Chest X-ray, AP view. Patient: 22 years old, sex M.
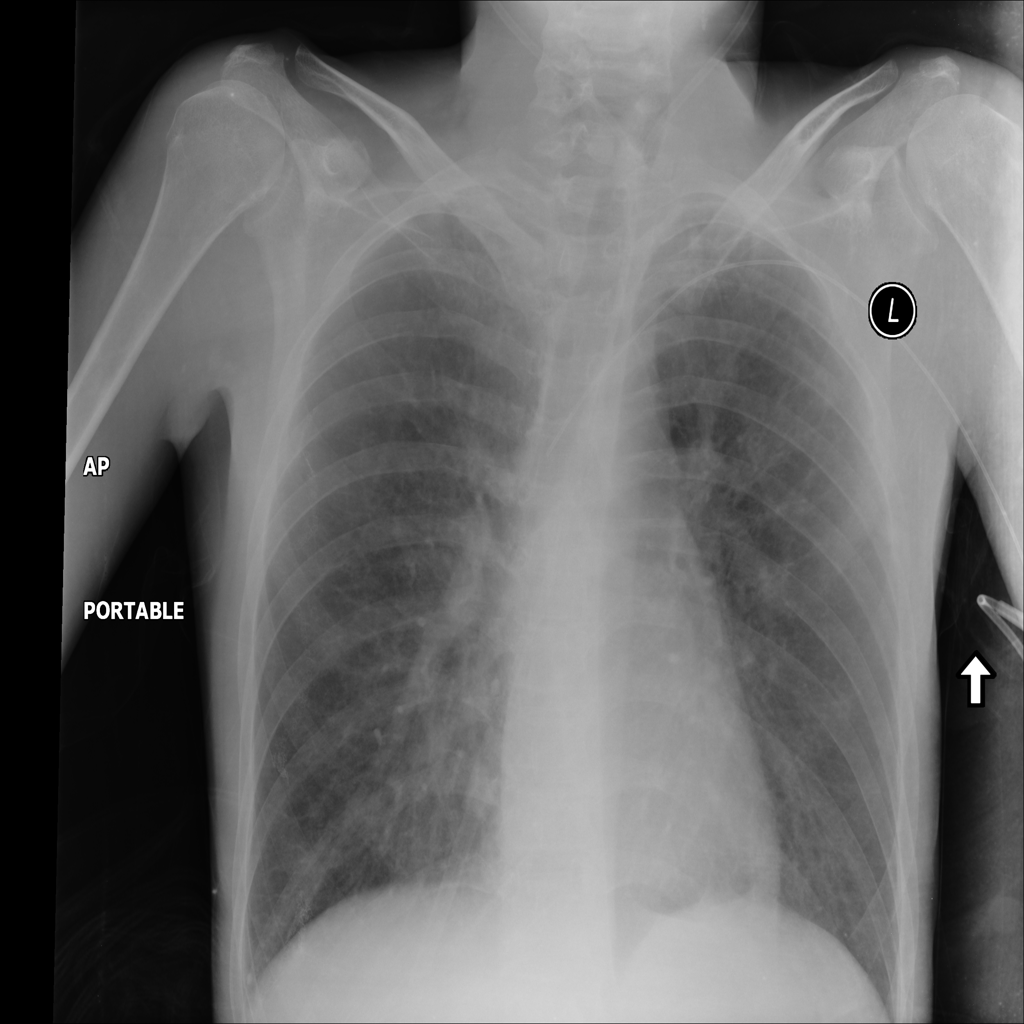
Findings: Infiltration